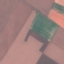
Label: AnnualCrop